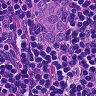
Metastatic tissue present: yes